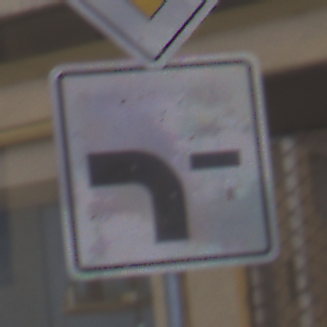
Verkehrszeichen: VerlaufVorfahrtsstrasse6
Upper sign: Vorfahrtsstrasse
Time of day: Night
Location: Outdoor (Urban)
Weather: Overcast
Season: Winter
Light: Artificial